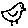
Label: bird